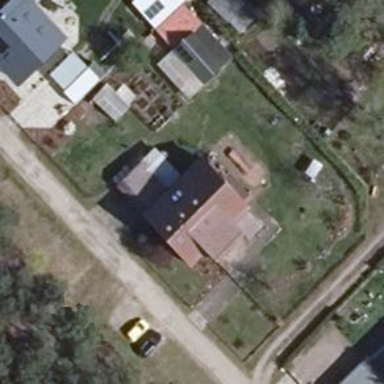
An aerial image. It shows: Building with gabled roof.